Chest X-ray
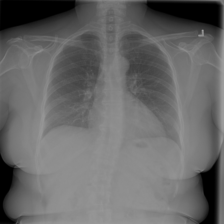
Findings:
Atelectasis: negative
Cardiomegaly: negative
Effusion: negative
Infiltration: negative
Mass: negative
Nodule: negative
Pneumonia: negative
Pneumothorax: negative
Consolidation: negative
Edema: negative
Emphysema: negative
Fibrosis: negative
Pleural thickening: negative
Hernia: negative